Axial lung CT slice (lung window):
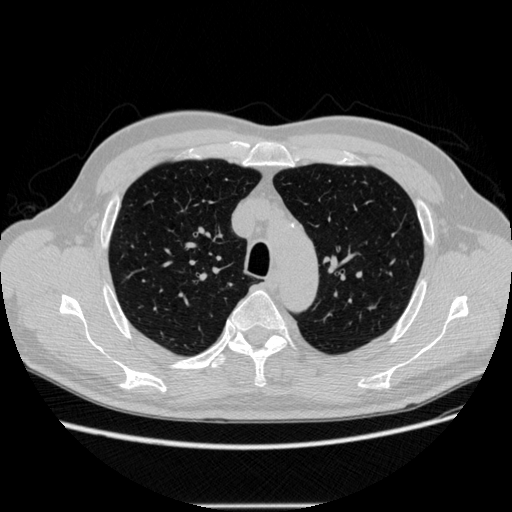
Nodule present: no